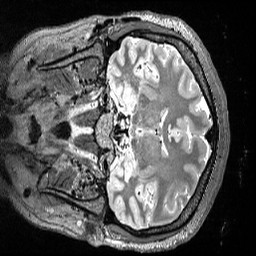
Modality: T2w
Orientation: coronal
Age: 24
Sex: female
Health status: ill
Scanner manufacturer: siemens
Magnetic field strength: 3 T
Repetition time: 3.2 s
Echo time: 0.563 s